Question: I can't figure out why my carousel is going below my nav. I've tried adjusting the position of property of my nav in relation to the carousel and still nothing. I am using Bootstrap 3. Besides all of Bootstraps native styles which are untouched, here is what I've added. I feel like I am not wrapping it in a certain class Bootstrap needs?

'''
<header>
<div class="header-wrapper">
<div class="container">
<div class="row-fluid text-center">
<nav class="nav">
<ul class="pull-right">
<li>{{ HTML::link('/', 'Home') }}</li>
<li>{{ HTML::link('/', 'Products') }}</li>
<li>{{ HTML::link('/', 'About') }}</li>
<li>{{ HTML::link('/', 'Locations') }}</li>
<li>{{ HTML::link('/', 'Contact') }}</li>
</ul>
</nav>
</div>
</div>
</div>
</div>
</header>
<div id="carousel-id" class="carousel slide" data-ride="carousel">
<ol class="carousel-indicators">
<li data-target="#carousel-id" data-slide-to="0" class=""></li>
<li data-target="#carousel-id" data-slide-to="1" class=""></li>
<li data-target="#carousel-id" data-slide-to="2" class="active"></li>
</ol>
<div class="carousel-inner">
<div class="item">
<img src="http://placehold.it/1920x580">
<div class="container">
<div class="carousel-caption">
<h1>Example headline.</h1>
<p>Note: If you're viewing this page via a <code>file://</code> URL, the "next" and "previous" Glyphicon buttons on the left and right might not load/display properly due to web browser security rules.</p>
<p><a class="btn btn-lg btn-primary" href="#" role="button">Sign up today</a></p>
</div>
</div>
</div>
<div class="item">
<img src="http://placehold.it/1920x580">
<div class="container">
<div class="carousel-caption">
<h1>Another example headline.</h1>
<p>Cras justo odio, dapibus ac facilisis in, egestas eget quam. Donec id elit non mi porta gravida at eget metus. Nullam id dolor id nibh ultricies vehicula ut id elit.</p>
<p><a class="btn btn-lg btn-primary" href="#" role="button">Learn more</a></p>
</div>
</div>
</div>
<div class="item active">
<img src="http://placehold.it/1920x580">
<div class="container">
<div class="carousel-caption">
<h1>One more for good measure.</h1>
<p>Cras justo odio, dapibus ac facilisis in, egestas eget quam. Donec id elit non mi porta gravida at eget metus. Nullam id dolor id nibh ultricies vehicula ut id elit.</p>
<p><a class="btn btn-lg btn-primary" href="#" role="button">Browse gallery</a></p>
</div>
</div>
</div>
</div>
<a class="left carousel-control" href="#carousel-id" data-slide="prev"><span class="glyphicon glyphicon-chevron-left"></span></a>
<a class="right carousel-control" href="#carousel-id" data-slide="next"><span class="glyphicon glyphicon-chevron-right"></span></a>
</div>
'''
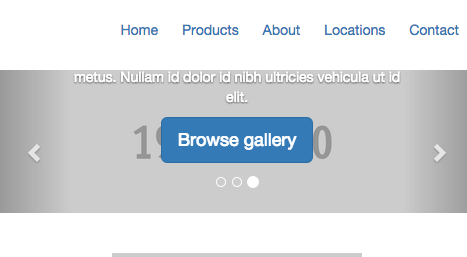
Answer: The reason why your carousel get's cut off on smaller screen sizes is, that the text is too big for this sizes and therefore doesn't act responsive.
You have several options to avoid this.
1.) Hide some text on smaller screen sizes with the helper classes like '.hidden-sm'. <URL>
2.) Make the text smaller on small screen sizes.
'''
@media (max-width: 767px) {
.carousel-inner h1 {
font-size: 12px;
}
.carousel-inner p {
font-size: 8px;
}
}
'''
And as crazymatt stated as well, in your header section there is an closing '<div>' that needs to be removed.